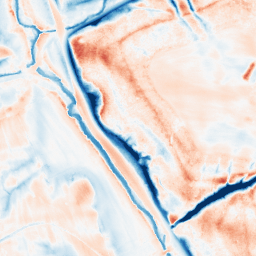
Category: trend_removal
Decomposition family: local_polynomial
Decomposition parameters: window_size: 31
degree: 3
Upsampling method: quadratic
Upsampling parameters: scale: 8
Upsampling scale: 8